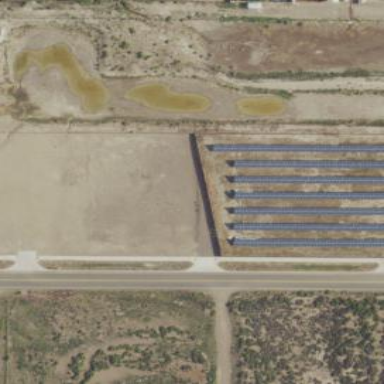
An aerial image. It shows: Solar power plant with photovoltaic technology generating electricity.